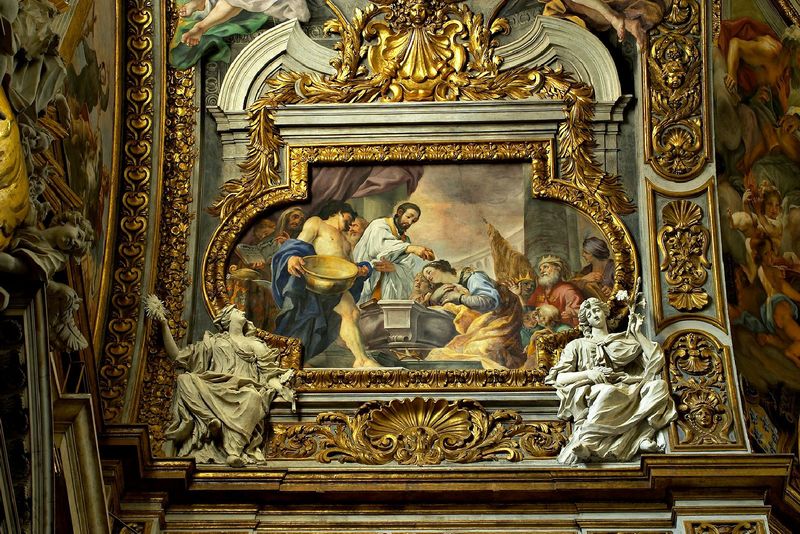
Titel: Ausstattung der Querarme von Il Gesù in Rom
Künstler: Giovanni Andrea Carlone
Standort: Rom, Il Gesù (EU - I - Latium)
Schlagwörter: blätter, gemälde, mann, nackt, frauen, menschen, blume, holz, marmor, männer, säule, muster, ornament, bart, barock, gesicht, halten, rahmen, schale, schüssel, bild, vorhang, kirche, sonne, gold, haare, kind, mutter, girlande, krone, engel, relief, fahne, figuren, könig, ornamente, stuck, foto, bögen, becken, lilie, altar, kathedrale, schnitzerei, gesims, skulpturen, statuen, heilige, muschel, fresko, taufe, mamor, taufbecken, kunstwerk, sakrament, racaille, racoille